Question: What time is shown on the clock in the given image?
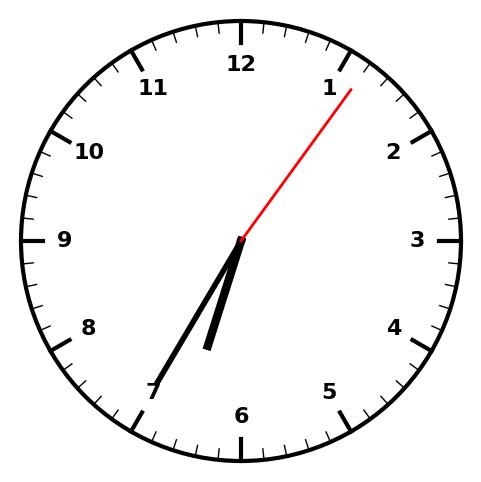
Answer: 06:35:06